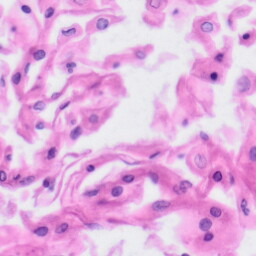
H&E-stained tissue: Tonsil